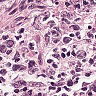
Metastatic tissue present: no